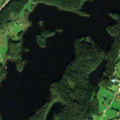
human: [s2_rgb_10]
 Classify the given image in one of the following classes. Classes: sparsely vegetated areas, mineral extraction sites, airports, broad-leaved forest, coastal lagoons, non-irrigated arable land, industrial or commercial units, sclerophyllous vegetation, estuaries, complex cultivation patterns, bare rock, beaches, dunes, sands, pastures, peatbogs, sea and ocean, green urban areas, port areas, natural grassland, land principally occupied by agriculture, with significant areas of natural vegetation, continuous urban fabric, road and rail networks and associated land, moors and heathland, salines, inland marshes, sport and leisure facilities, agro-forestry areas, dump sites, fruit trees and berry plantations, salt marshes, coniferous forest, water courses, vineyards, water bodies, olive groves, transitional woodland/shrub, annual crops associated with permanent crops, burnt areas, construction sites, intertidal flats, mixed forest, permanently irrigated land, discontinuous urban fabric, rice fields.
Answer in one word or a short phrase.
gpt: non-irrigated arable land, complex cultivation patterns, land principally occupied by agriculture, with significant areas of natural vegetation, coniferous forest, mixed forest, water bodies